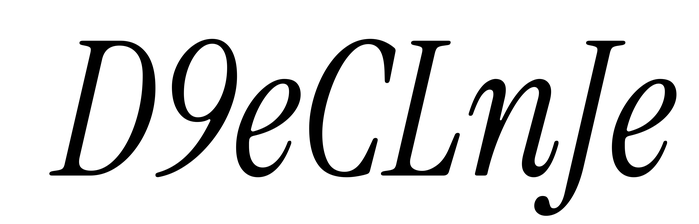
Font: InstrumentSerif-Italic